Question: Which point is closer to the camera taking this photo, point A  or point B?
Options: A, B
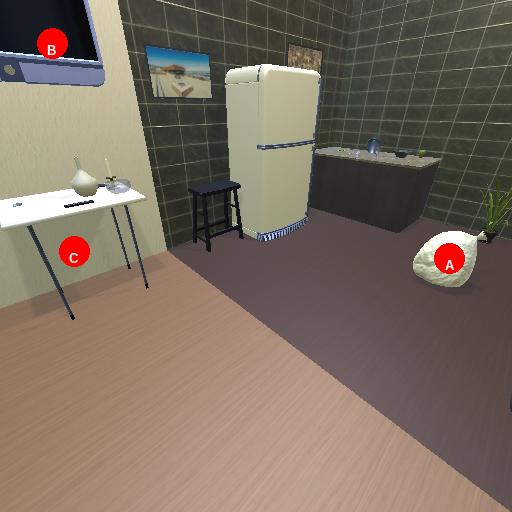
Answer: A